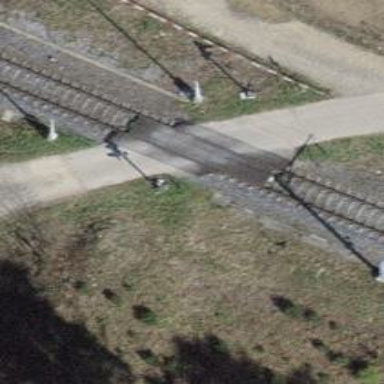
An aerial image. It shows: Level crossing along the railway.